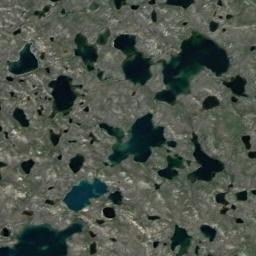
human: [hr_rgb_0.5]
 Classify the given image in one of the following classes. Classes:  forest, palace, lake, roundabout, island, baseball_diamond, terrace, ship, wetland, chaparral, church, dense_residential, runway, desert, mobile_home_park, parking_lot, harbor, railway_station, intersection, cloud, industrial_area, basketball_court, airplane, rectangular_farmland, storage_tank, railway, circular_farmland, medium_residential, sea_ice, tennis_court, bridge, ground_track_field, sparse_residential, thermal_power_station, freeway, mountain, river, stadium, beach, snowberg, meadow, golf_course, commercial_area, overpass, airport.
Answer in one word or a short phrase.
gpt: wetland